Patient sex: F
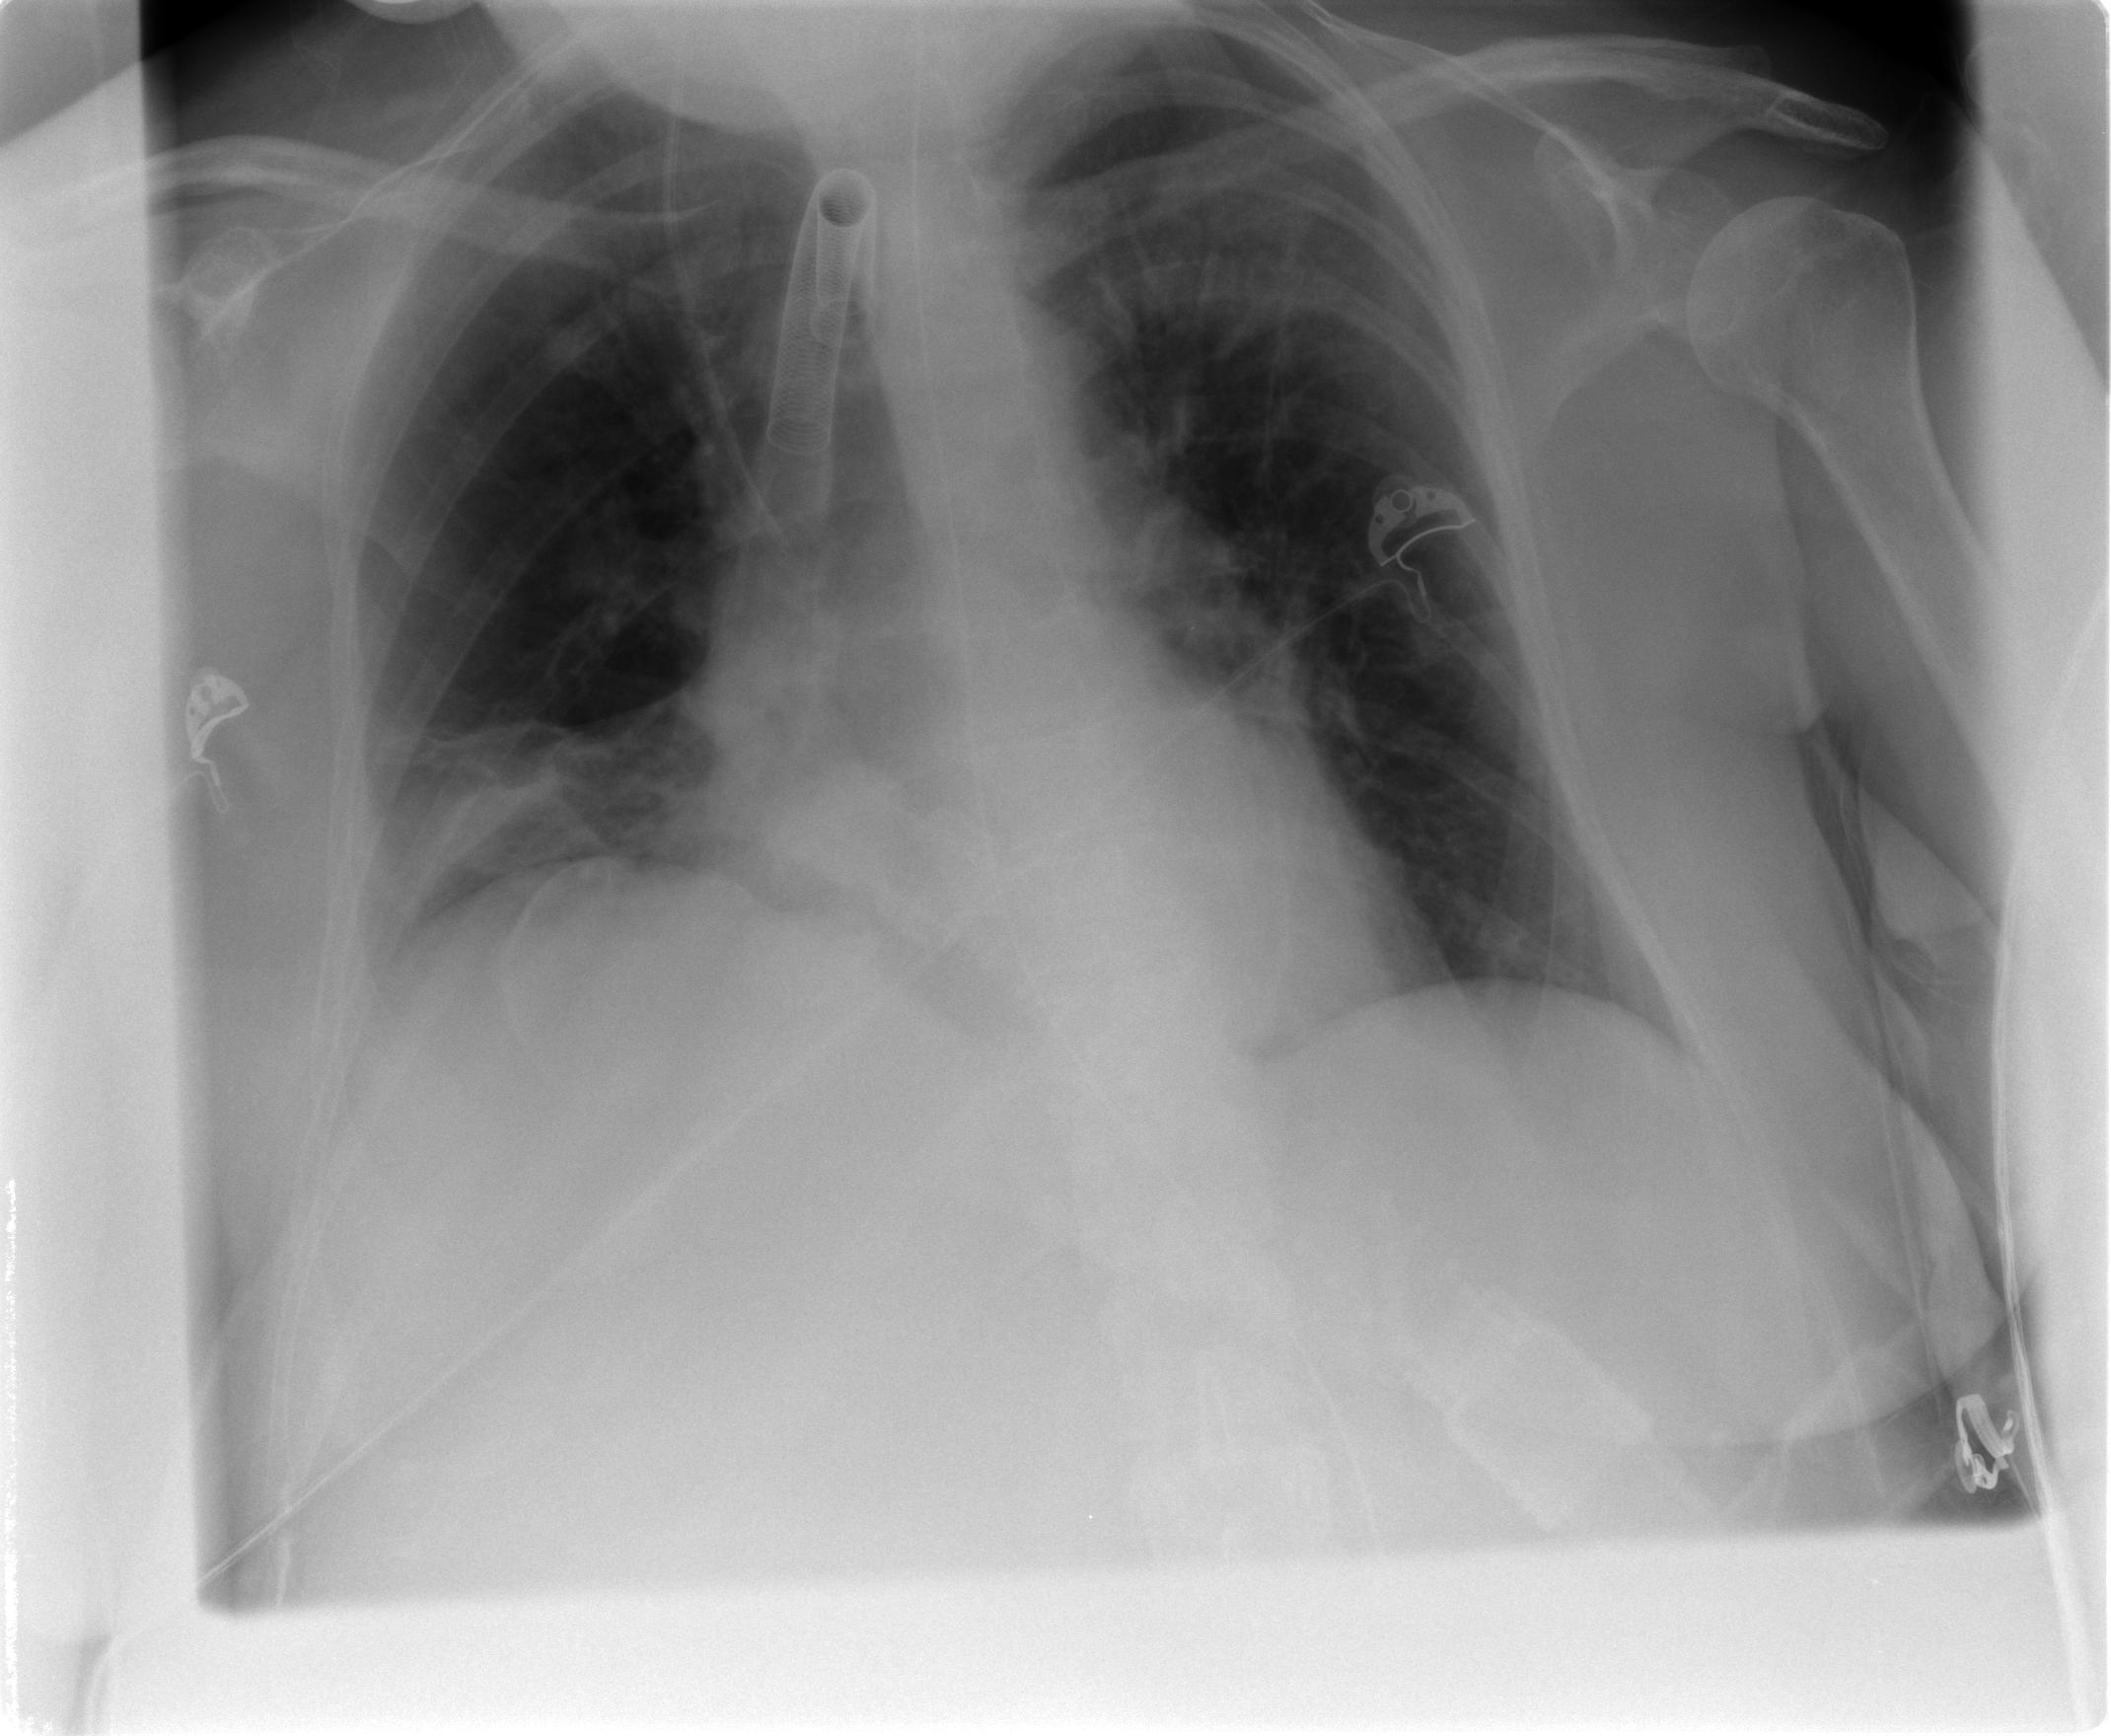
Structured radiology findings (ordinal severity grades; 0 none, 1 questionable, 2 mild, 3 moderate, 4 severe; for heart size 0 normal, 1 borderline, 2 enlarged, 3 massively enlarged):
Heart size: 1
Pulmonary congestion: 0
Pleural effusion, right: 0
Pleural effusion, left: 0
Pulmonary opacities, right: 0
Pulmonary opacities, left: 0
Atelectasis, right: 2
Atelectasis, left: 0